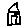
Label: house